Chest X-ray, AP view. Patient: 19 years old, sex M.
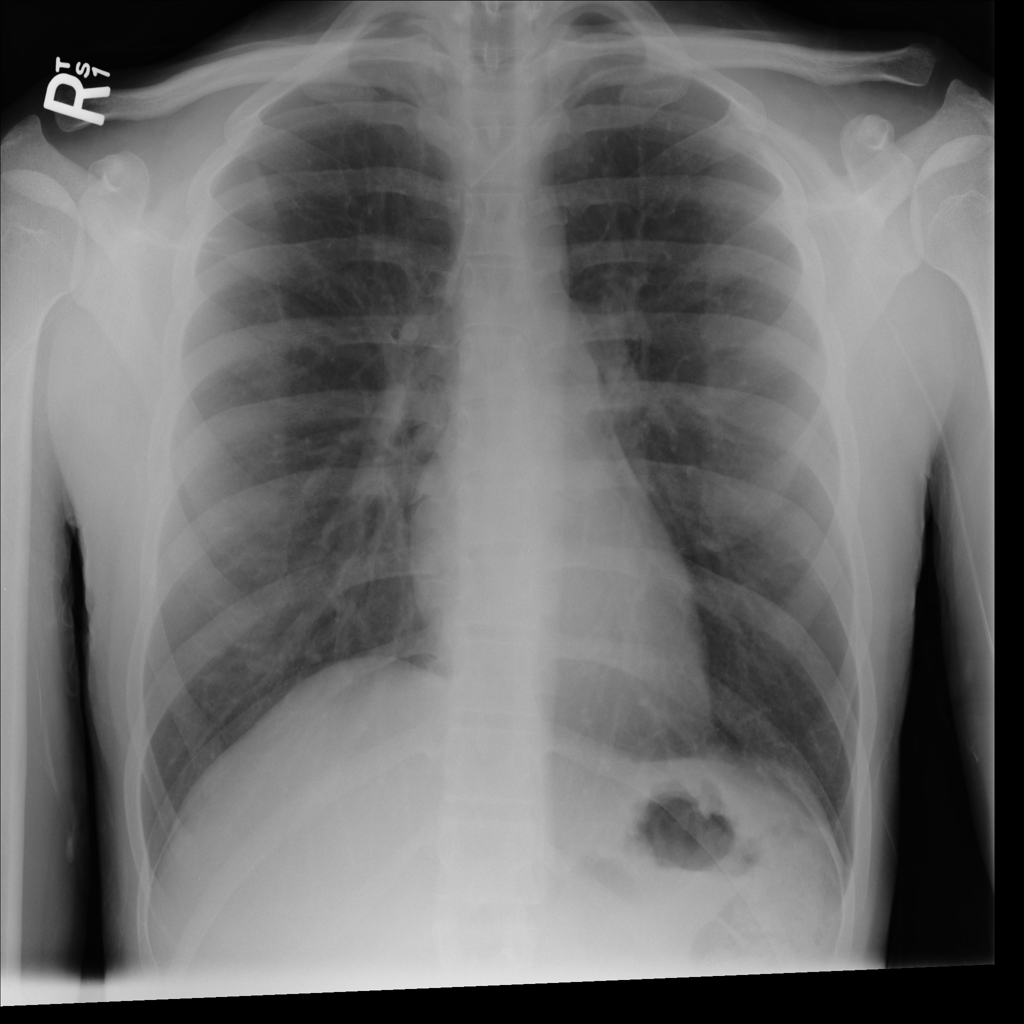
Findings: No Finding